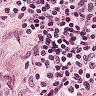
Metastatic tissue present: yes